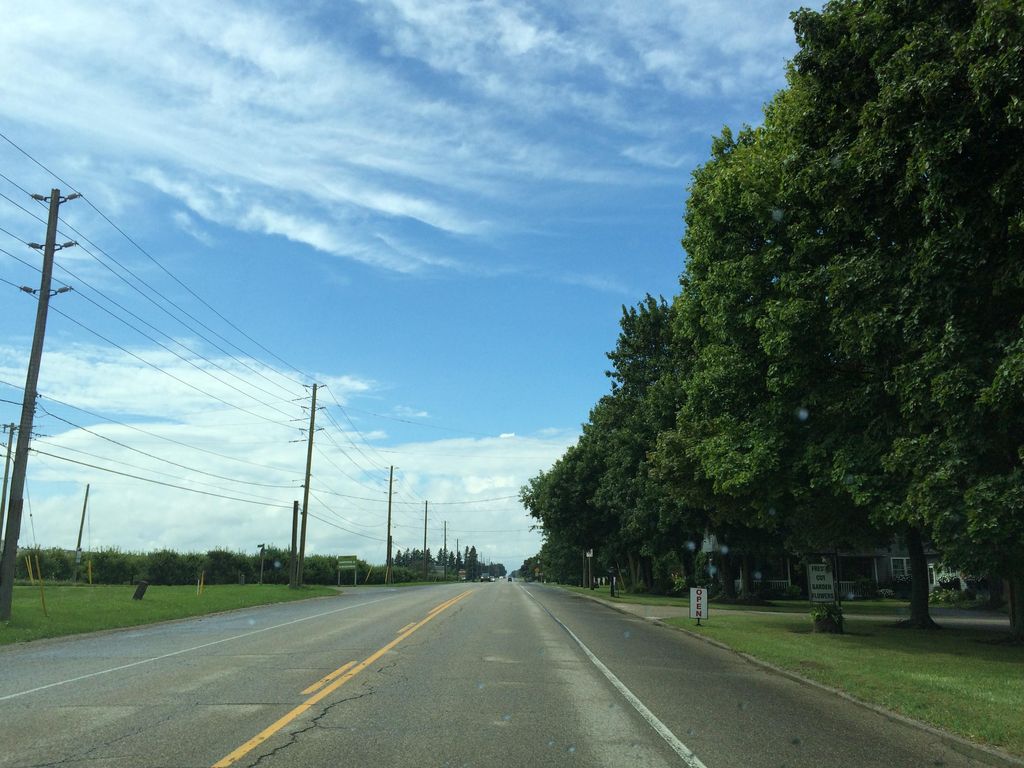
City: kitchener-waterloo